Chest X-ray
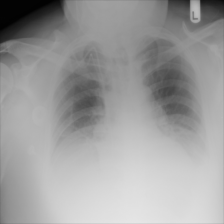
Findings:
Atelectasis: positive
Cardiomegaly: negative
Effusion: negative
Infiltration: negative
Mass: negative
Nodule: negative
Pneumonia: negative
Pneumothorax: negative
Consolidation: negative
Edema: negative
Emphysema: negative
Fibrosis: negative
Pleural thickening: negative
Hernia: negative